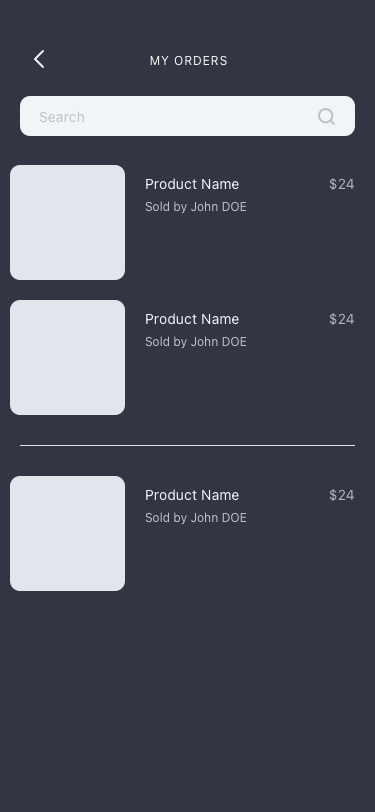
Text in this UI design:
Product Name
Sold by John DOE
$24
Product Name
Sold by John DOE
$24
Product Name
Sold by John DOE
$24
MY ORDERS